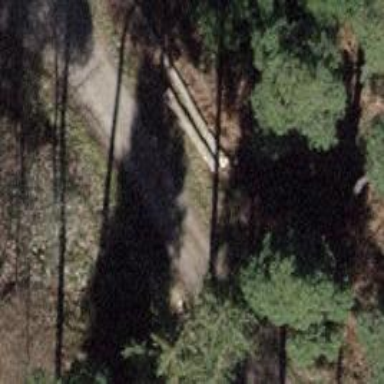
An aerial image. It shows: Track with grade 2 gravel surface.